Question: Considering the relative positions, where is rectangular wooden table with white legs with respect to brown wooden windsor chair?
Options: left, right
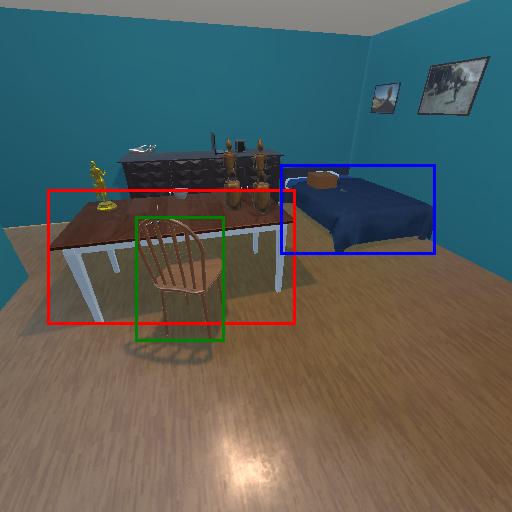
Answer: left